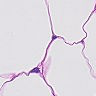
Metastatic tissue present: no